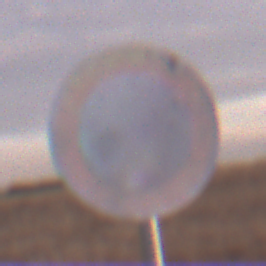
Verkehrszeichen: VerbotFahrzeugeAllerArt
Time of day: SunriseSunset
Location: Outdoor (Nature)
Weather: PartlyCloudy
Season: NotSpecified
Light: Natural